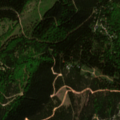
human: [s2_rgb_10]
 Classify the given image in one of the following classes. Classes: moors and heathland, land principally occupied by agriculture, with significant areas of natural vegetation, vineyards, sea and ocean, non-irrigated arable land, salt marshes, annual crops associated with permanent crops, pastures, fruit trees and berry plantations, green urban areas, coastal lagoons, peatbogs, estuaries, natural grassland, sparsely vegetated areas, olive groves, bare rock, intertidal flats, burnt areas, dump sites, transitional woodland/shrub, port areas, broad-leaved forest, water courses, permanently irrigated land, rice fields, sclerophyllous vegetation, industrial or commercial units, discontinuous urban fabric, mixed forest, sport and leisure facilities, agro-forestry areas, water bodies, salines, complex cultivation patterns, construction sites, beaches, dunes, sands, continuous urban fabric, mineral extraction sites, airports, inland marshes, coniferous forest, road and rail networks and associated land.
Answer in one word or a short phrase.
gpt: broad-leaved forest, coniferous forest, mixed forest, sparsely vegetated areas